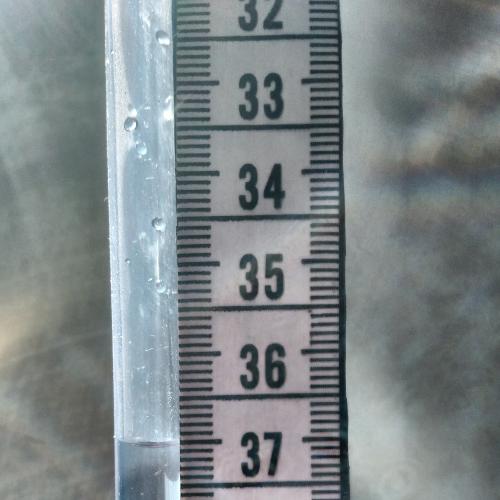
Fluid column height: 37.0 cm